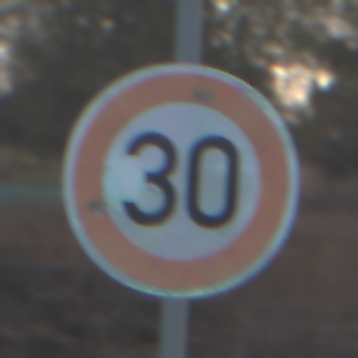
Verkehrszeichen: Geschwindigkeit30
Umgebung: Outdoor, Nature
Tageszeit: SunriseSunset
Wetter: Clear
Licht: Natural
Jahreszeit: Winter
Kontrast: LowContrast